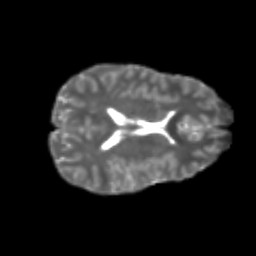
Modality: T2w
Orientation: axial
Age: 21
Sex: male
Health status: healthy
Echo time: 0.074 s